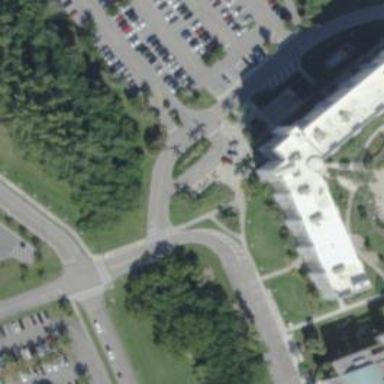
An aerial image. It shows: Marked road crossing.